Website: apple
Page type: customer-info-address
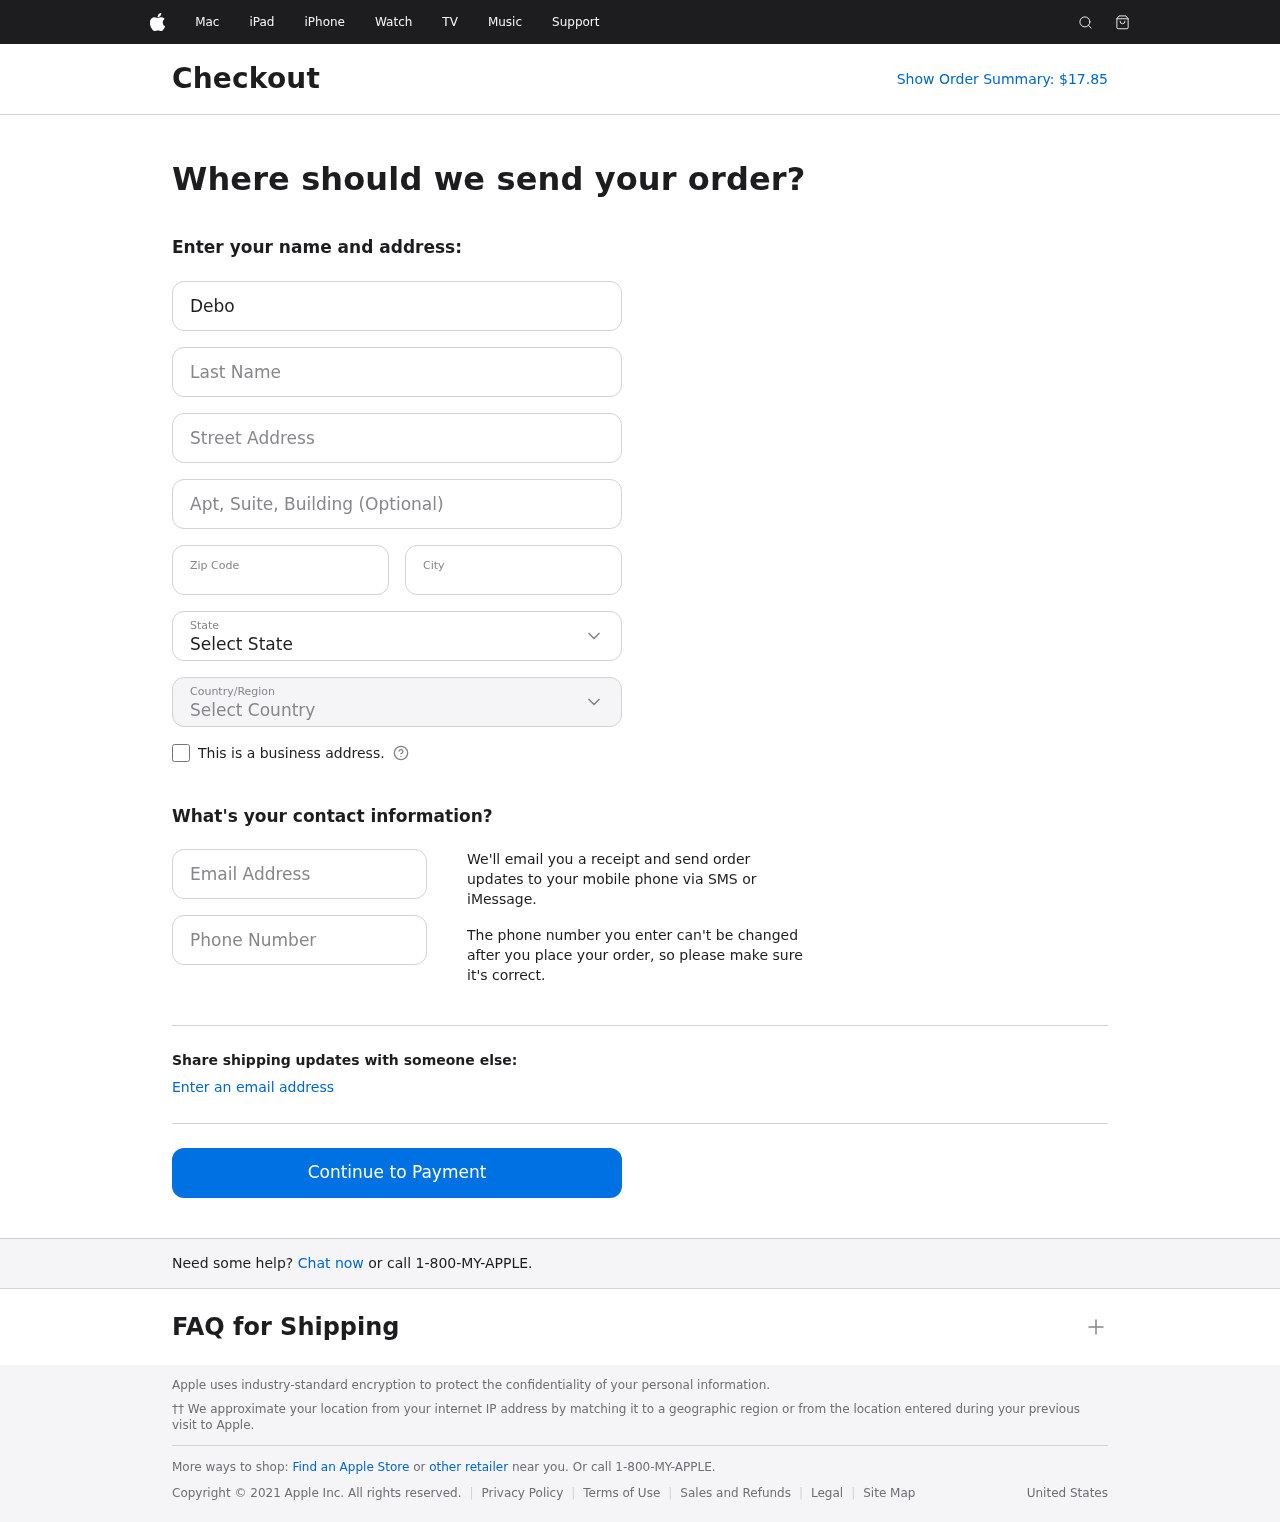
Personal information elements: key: PII_CITY
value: North Andre
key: PII_COUNTRY
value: United States
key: PII_EMAIL
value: dcampbell@gmail.com
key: PII_FIRSTNAME
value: Deborah
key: PII_LASTNAME
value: Campbell
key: PII_PHONE
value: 7734395206
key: PII_POSTCODE
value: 61726
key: PII_STATE
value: New Hampshire
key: PII_STREET
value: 449 Brianna Spring
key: PII_STREET2
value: Suite 726
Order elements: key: ORDER_TOTAL
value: Show Order Summary: $17.85